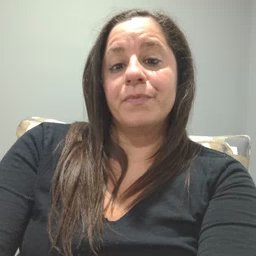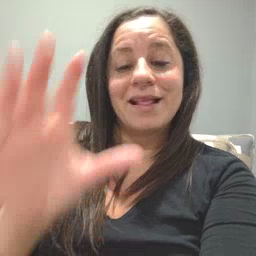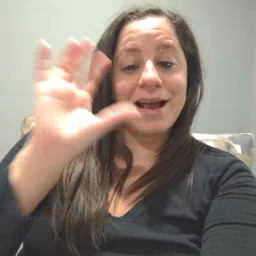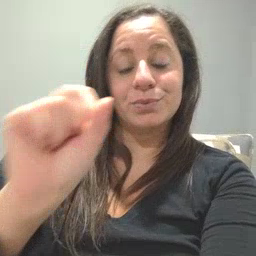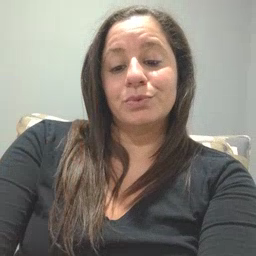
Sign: loud